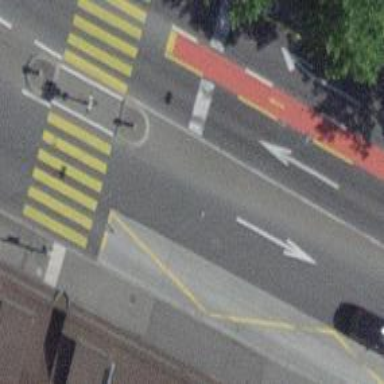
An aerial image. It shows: Road with traffic signals for signaling.